【题型】填空题　【知识点】函数　【难度】easy
已知函数$f(x)=\sin x+2|\sin x|$，$x\in[0,2\pi]$的图象与直线$y=k$有且仅有两个不同的交点，则实数$k$的取值范围是\underline{\qquad\qquad}.
【解答】
\textbf{【答案】}$(1,3)$
\vspace{0.5em}
\textbf{【分析】}将函数$f(x)$写成分段函数的形式，在同一坐标系下画出函数$f(x)$和函数$y=k$图象，利用数形结合即可判断两函数有两个不同的交点时实数$k$的取值范围.
\vspace{1em}
\textbf{【详解】}由题意，得$f(x)=\sin x+2|\sin x|=\begin{cases}
3\sin x, & x\in[0,\pi) \\
-\sin x, & x\in[\pi,2\pi]
\end{cases}$
\vspace{0.5em}
画出函数的图象，如下图所示：

由图象可知，
\vspace{0.5em}
当$k\in(1,3)$时，函数$f(x)$的图象与直线$y=k$有且仅有两个不同的交点.
\vspace{0.5em}
故答案为：$(1,3)$
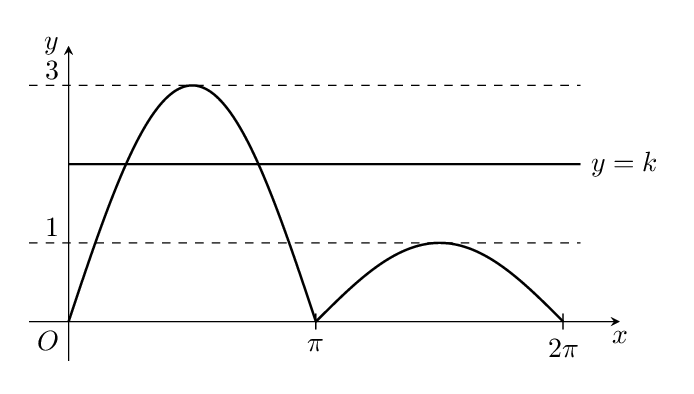